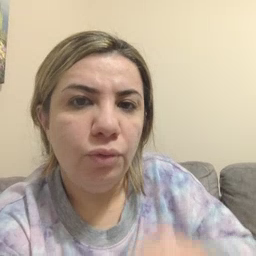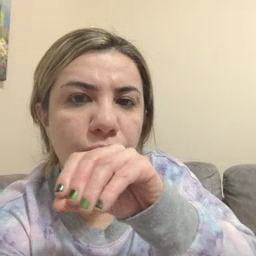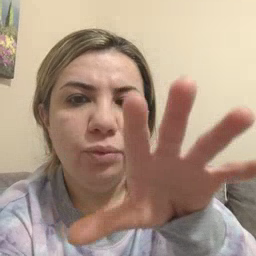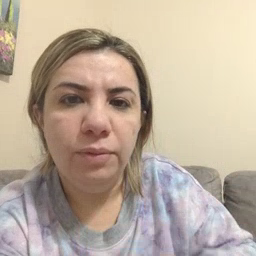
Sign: blow